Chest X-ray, AP view. Patient: 52 years old, sex F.
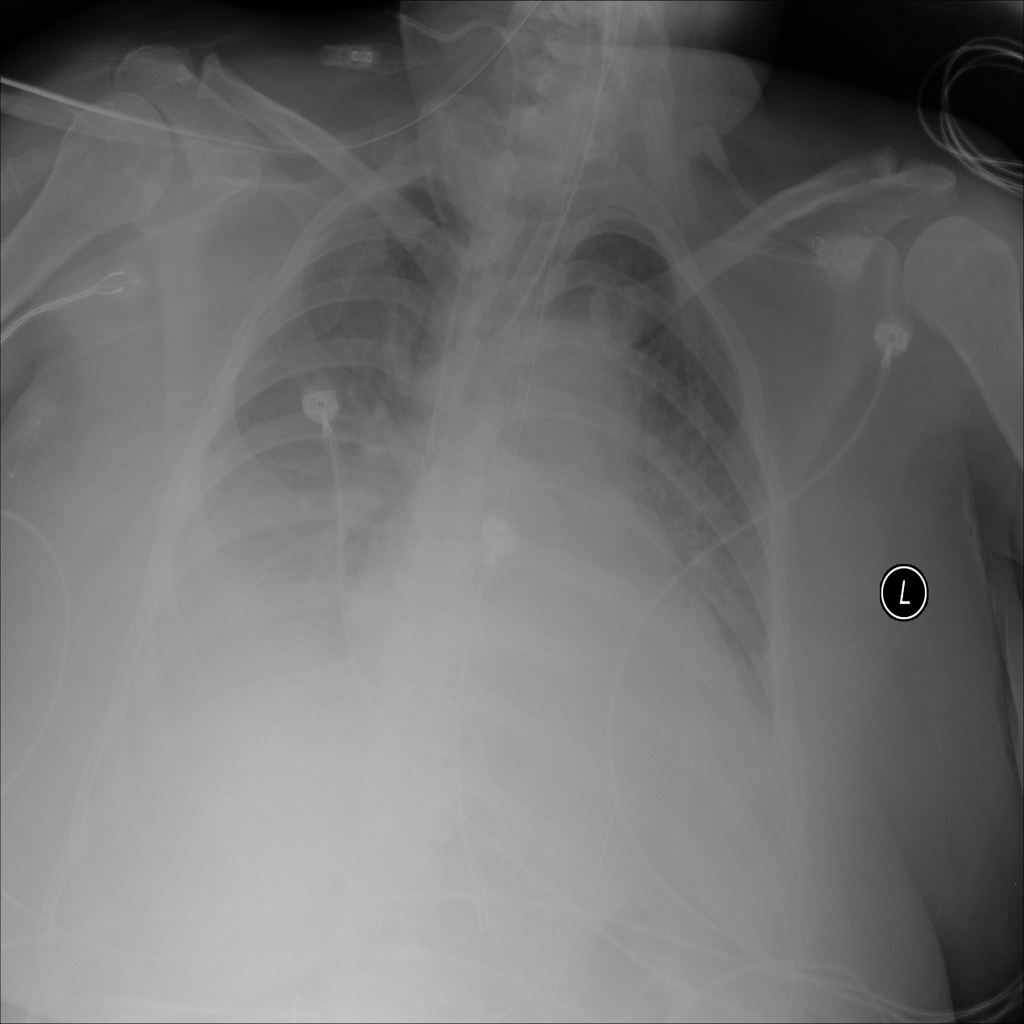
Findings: Consolidation, Effusion